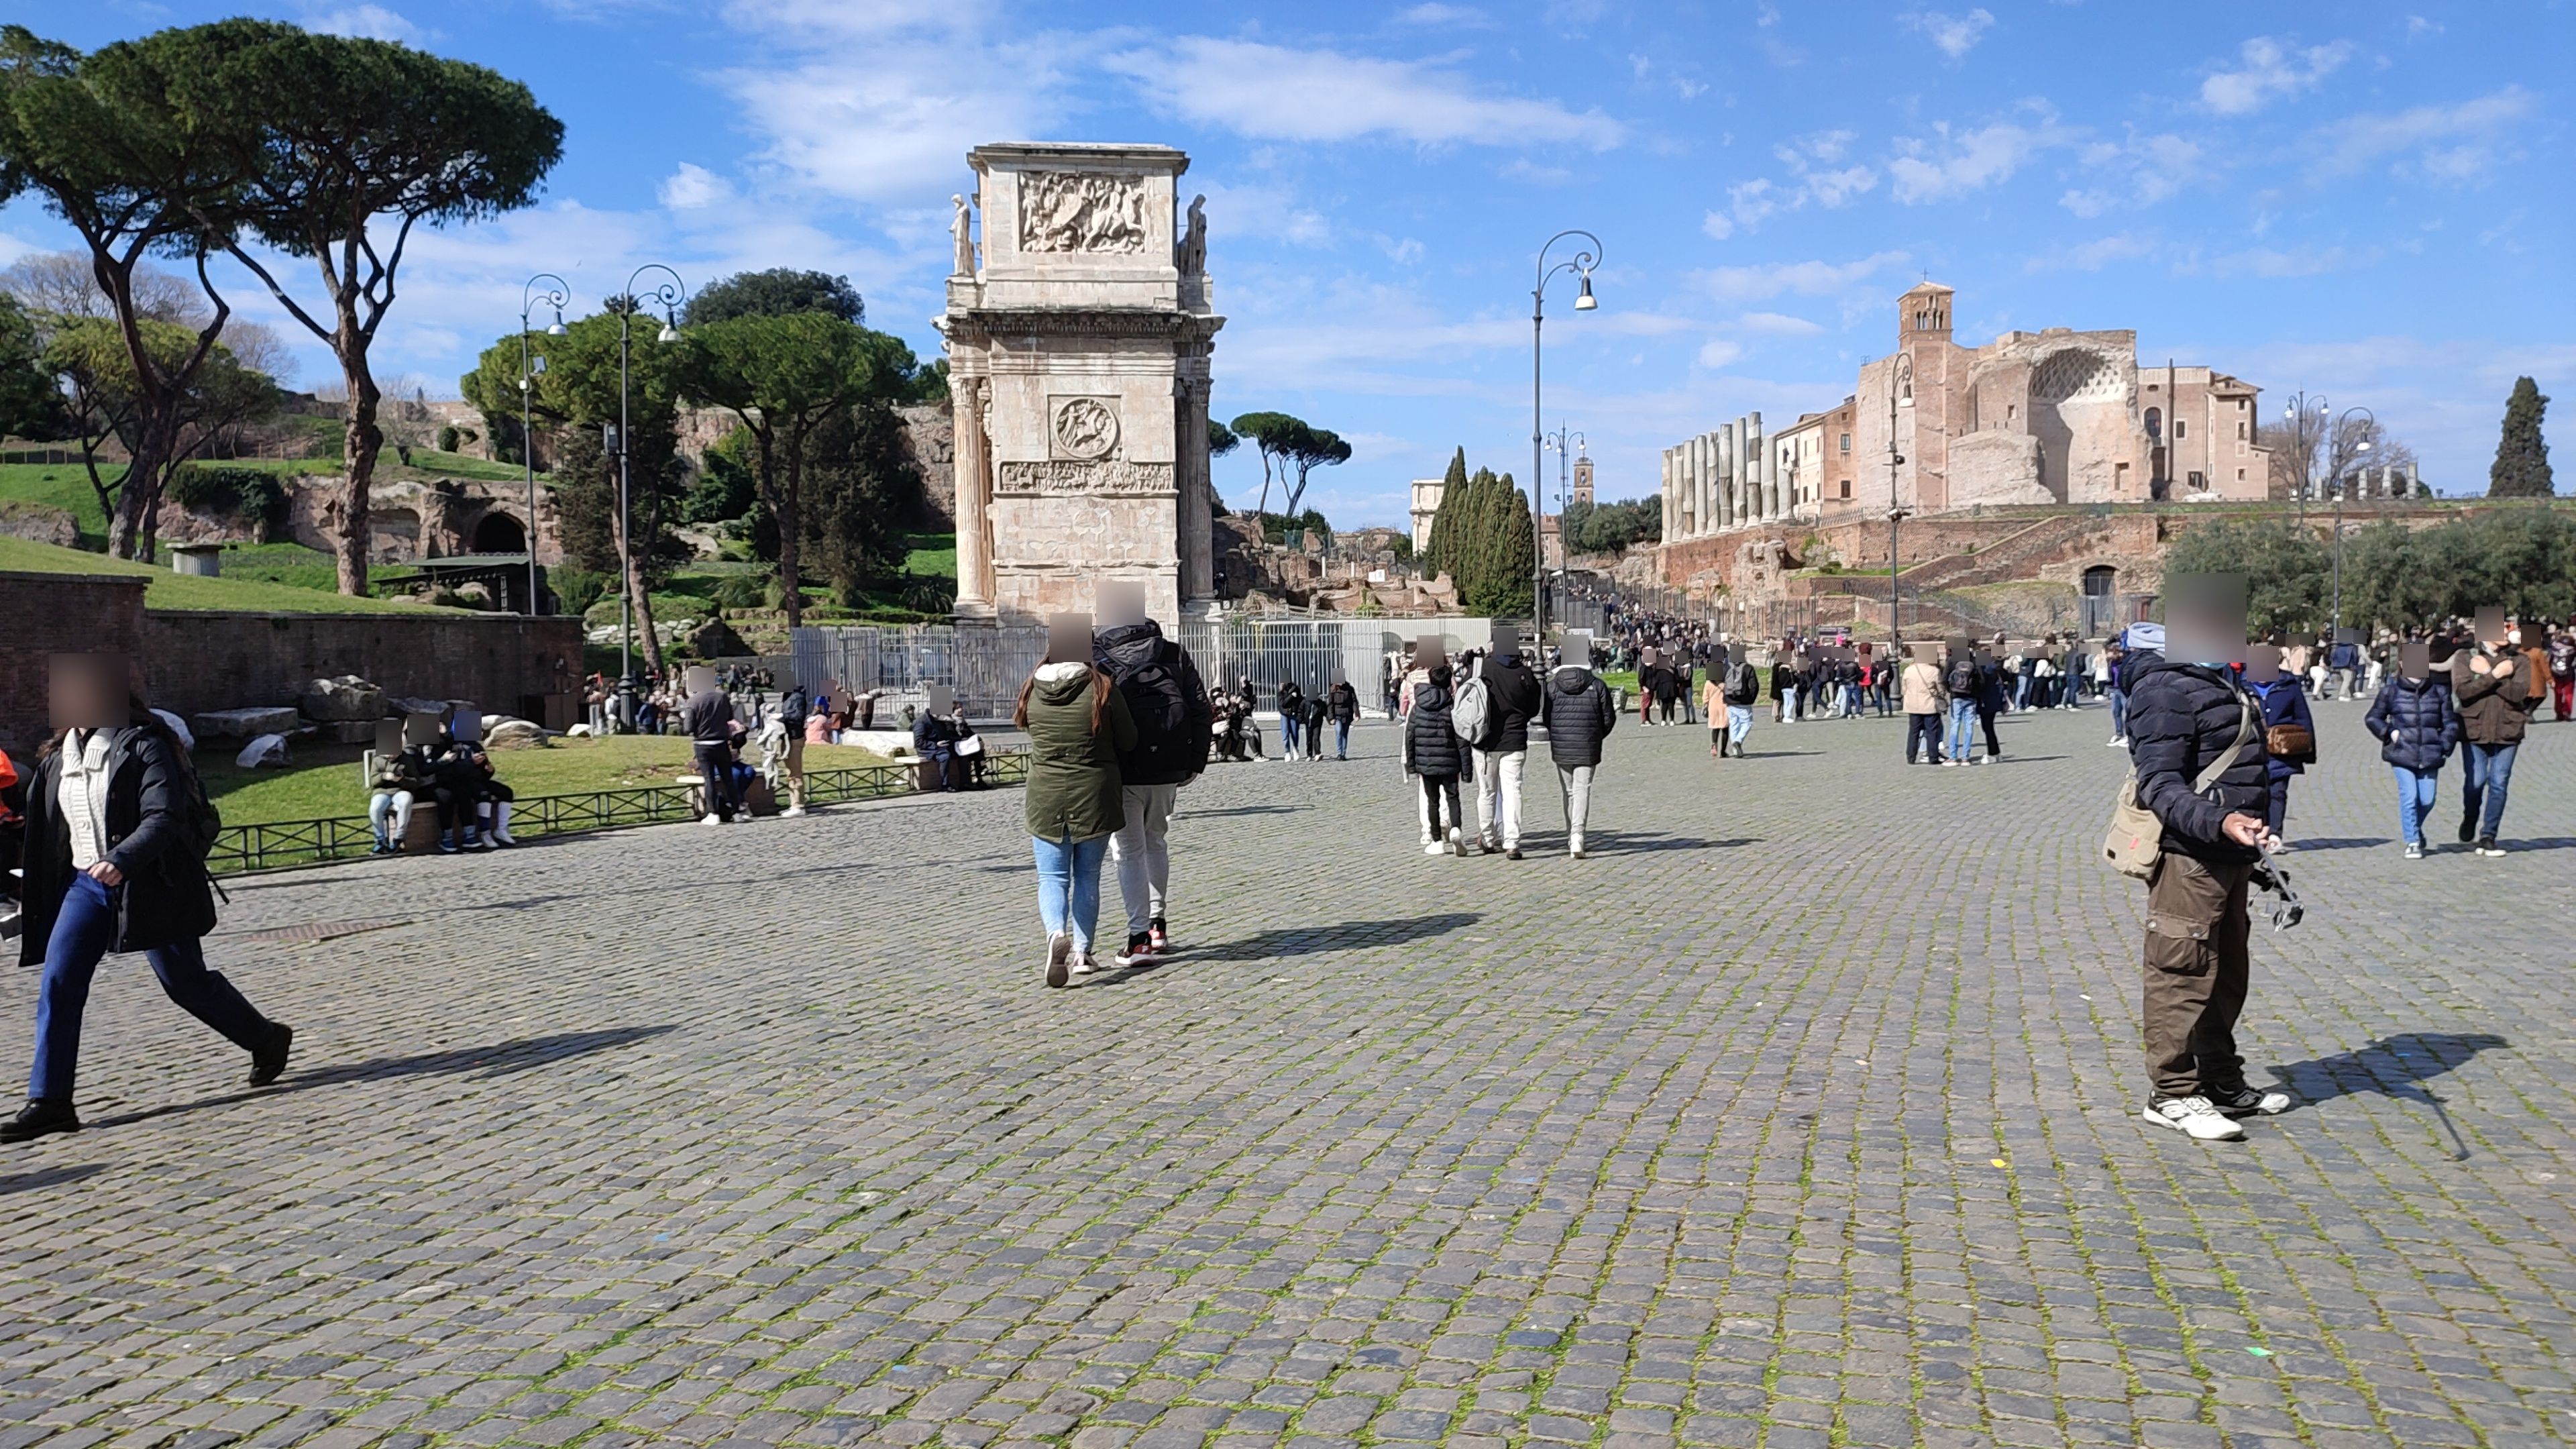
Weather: clear
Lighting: day
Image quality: good
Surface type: walking surface
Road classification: footway, pedestrian, steps
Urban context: urban centre
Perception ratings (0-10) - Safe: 2.47, Lively: 7.28, Beautiful: 1.95, Boring: 3.58, Depressing: 3.42, Wealthy: 8.54